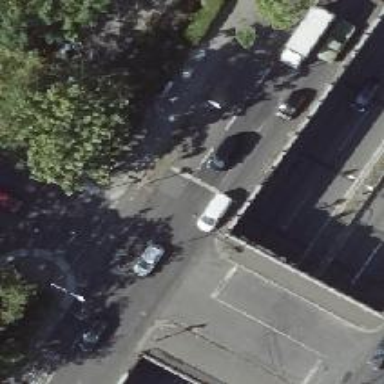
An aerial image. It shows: Road with traffic signals for signaling.